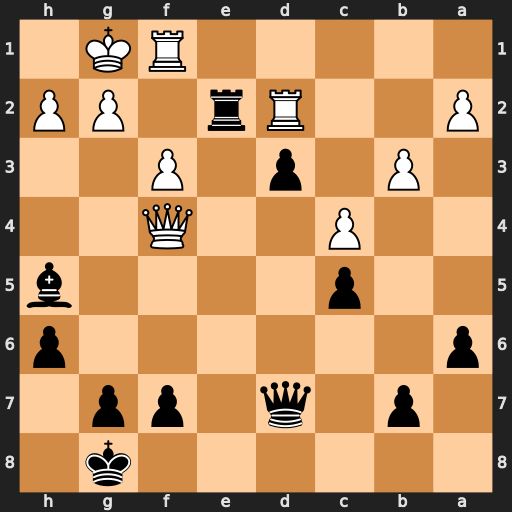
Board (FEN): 6k1/1p1q1pp1/p6p/2p4b/2P2Q2/1P1p1P2/P2Rr1PP/5RK1
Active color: b
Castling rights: -
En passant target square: -
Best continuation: g5 Qb8+ Kh7